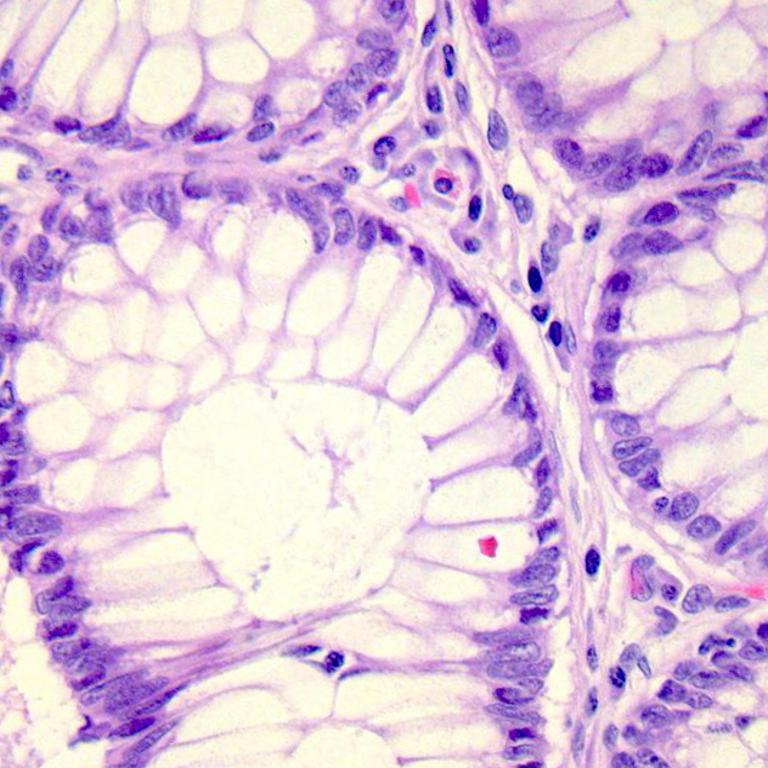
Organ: colon
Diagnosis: benign